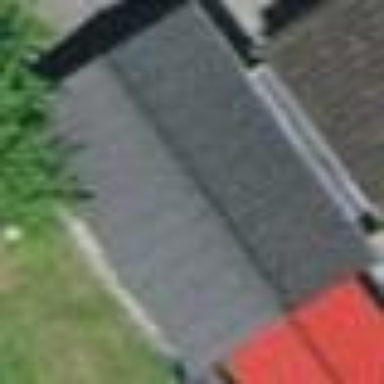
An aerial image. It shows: Garage building.